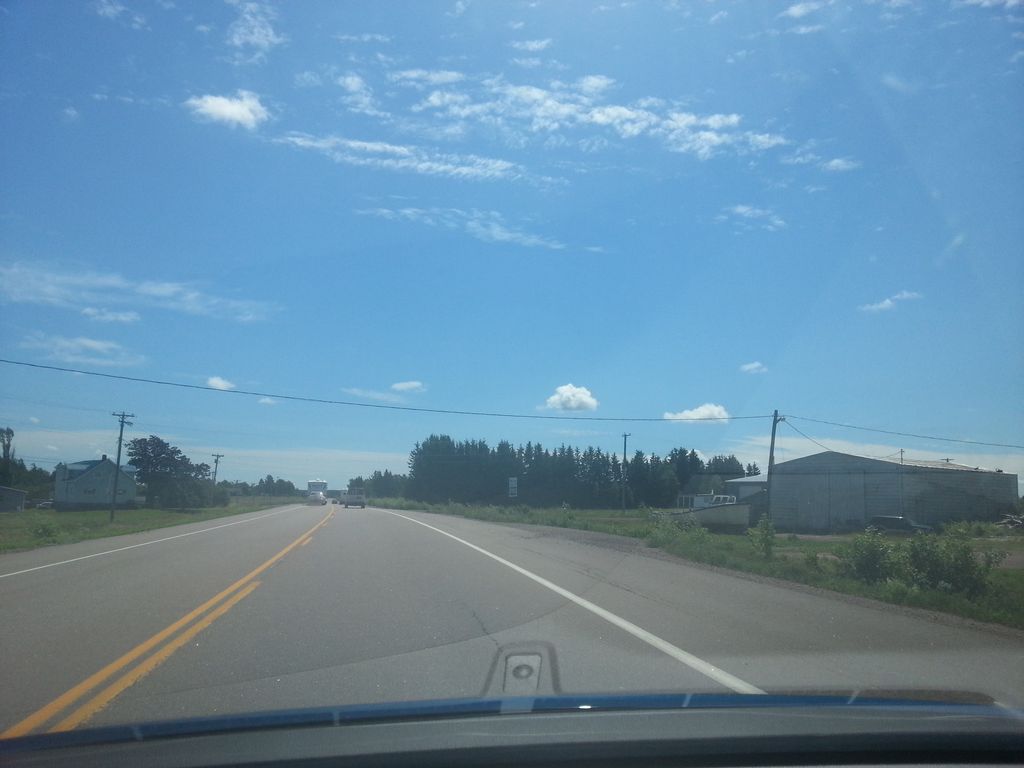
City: charlottetown